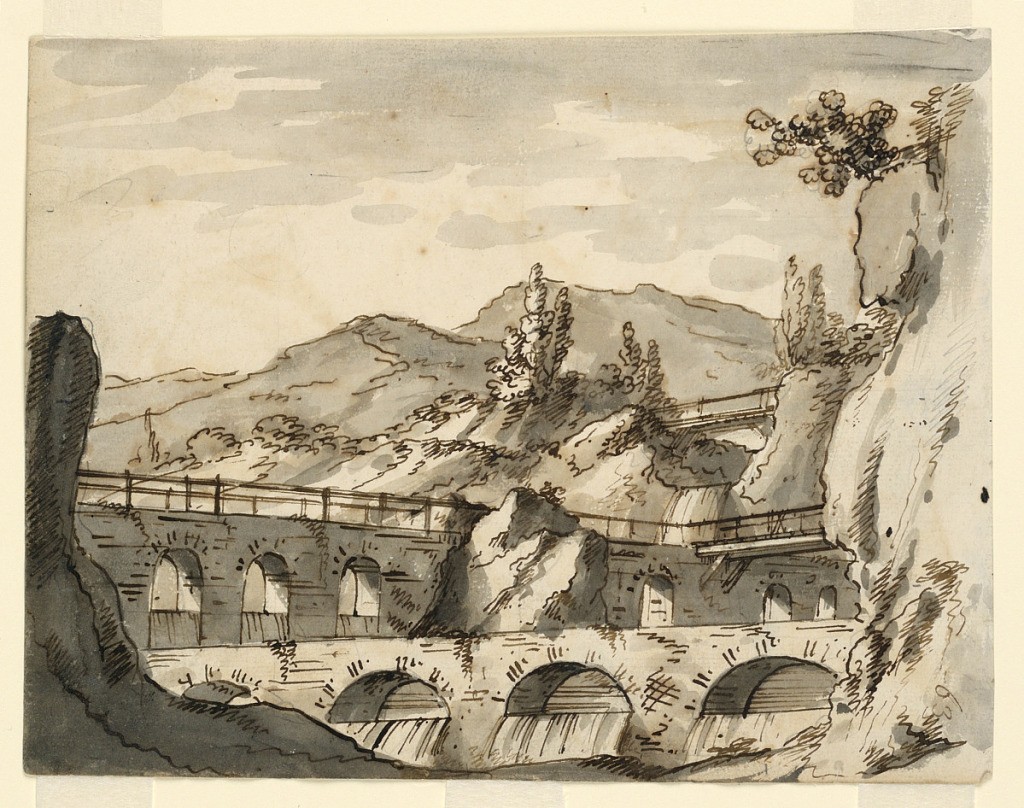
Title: Stage Design, Aqueduct
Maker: Romolo Achille Liverani, Italian, 1809 - 1872
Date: early 19th century
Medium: Pen and sepia ink, brush and wash on paper
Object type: Drawing
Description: Horizontal rectangle. Aqueducts with water works in hills and bridges crossing.